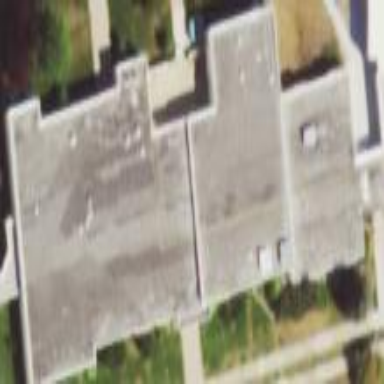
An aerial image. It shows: College building.